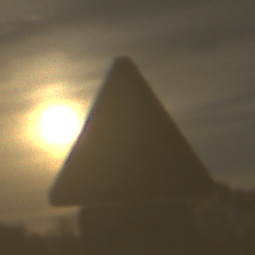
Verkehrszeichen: Ufer
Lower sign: RichtungsangabeDurchPfeile5
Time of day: SunriseSunset
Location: Outdoor (Nature)
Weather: PartlyCloudy
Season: NotSpecified
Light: Natural